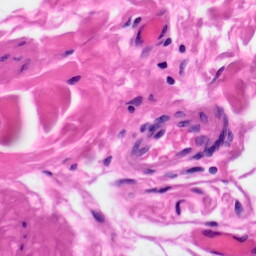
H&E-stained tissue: Skin